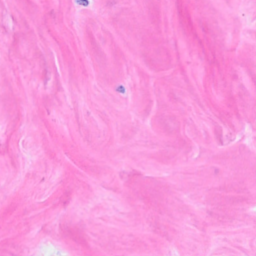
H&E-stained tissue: Breast